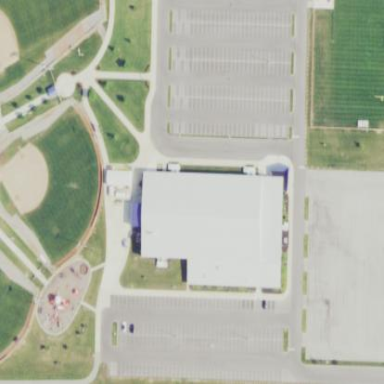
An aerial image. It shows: Modern public building housing community center with multi-sport facility. The building has silver roof and also features ice rink on the surrounding land.